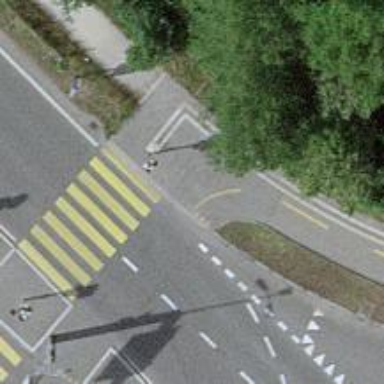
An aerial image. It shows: Asphalt cycleway.